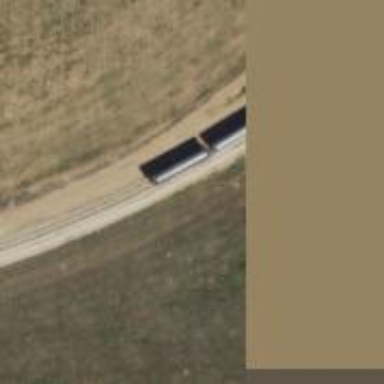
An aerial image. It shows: Rail spur service.